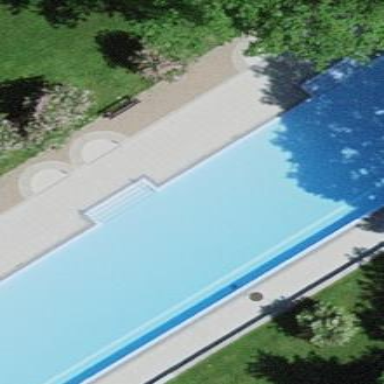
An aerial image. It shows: Swimming pool located in leisure land.